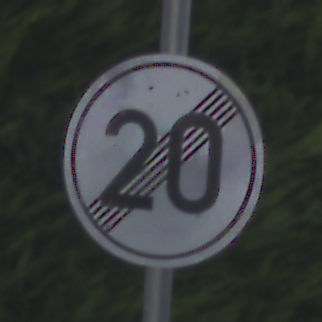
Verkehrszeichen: EndeGeschwindigkeit20
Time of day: SunriseSunset
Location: Outdoor (Urban)
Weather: Clear
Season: NotSpecified
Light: Natural